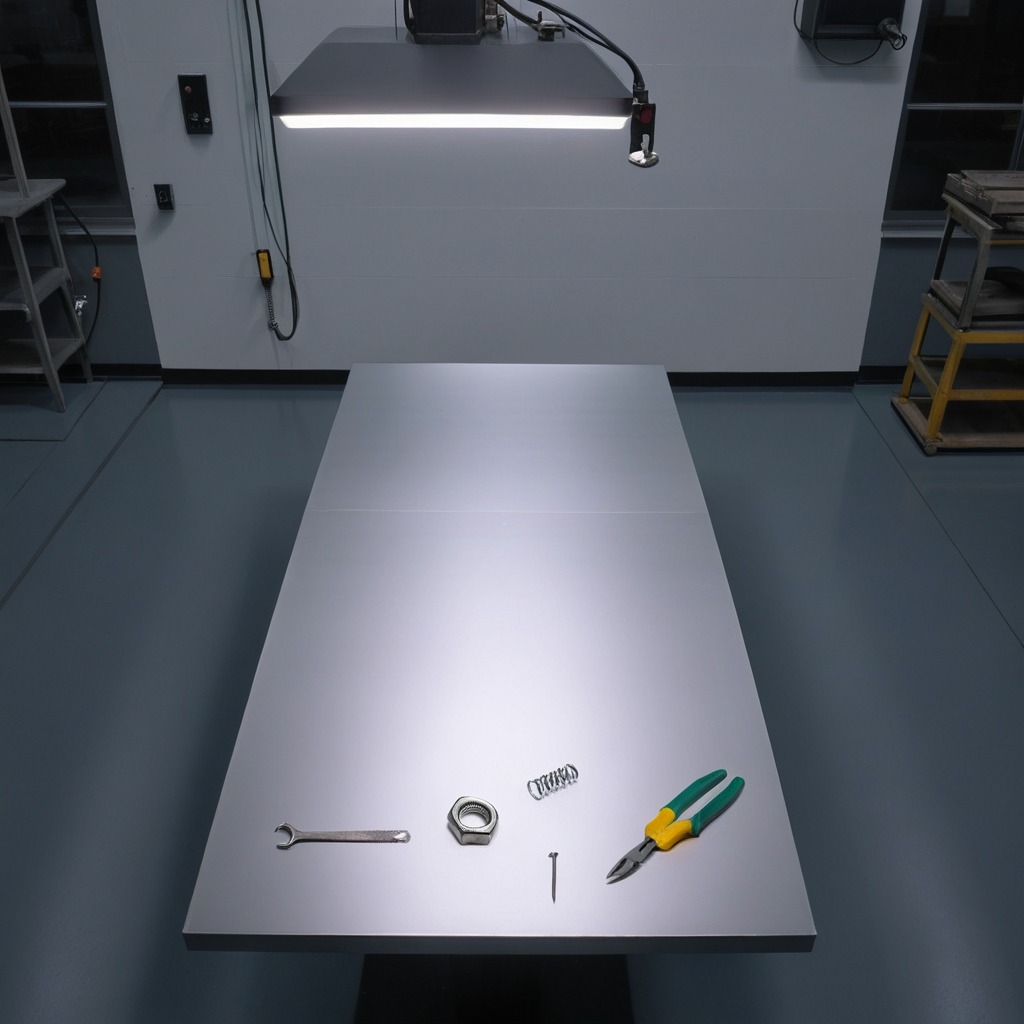
A nail, pliers, a spring, nut, and wrench are lying on the tabletop.